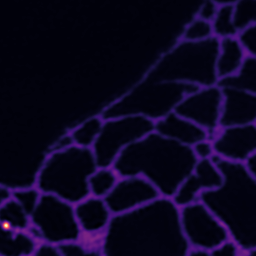
Label: Super-resolution ER image